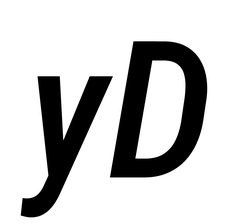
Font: Roboto-Italic_Condensed_Medium_Italic